【题型】选择题　【知识点】平面几何　【难度】medium
“奔驰定理”因其几何表示酷似奔驰的标志得来，是平面向量中一个非常优美的结论。它的具体内容是：

已知 \(M\) 是 \(\triangle ABC\) 内一点，\(\triangle BMC\)，\(\triangle AMC\)，\(\triangle AMB\) 的面积分别为 \(S_A\)，\(S_B\)，\(S_C\)，且 \(S_A \cdot \overrightarrow{MA} + S_B \cdot \overrightarrow{MB} + S_C \cdot \overrightarrow{MC} = \vec{0}\)。

若 \(M\) 为 \(\triangle ABC\) 的垂心，\(3\overrightarrow{MA} + 4\overrightarrow{MB} + 5\overrightarrow{MC} = \vec{0}\)，则 \(\cos\angle AMB = \)（ ）

\noindent
A. \(-\frac{\sqrt{6}}{3}\) \quad
B. \(-\frac{\sqrt{6}}{6}\) \quad
C. \(\frac{\sqrt{6}}{6}\) \quad
D. \(\frac{\sqrt{6}}{3}\)
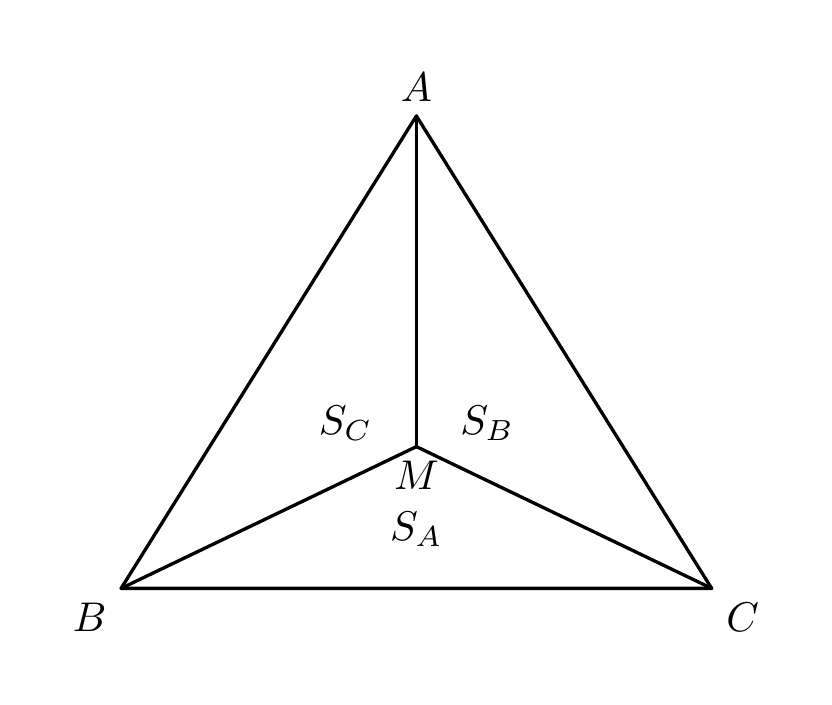
【解答】
\noindent
【答案】\(\boldsymbol{B}\)

\noindent
【分析】根据 \(S_A \cdot \overrightarrow{MA} + S_B \cdot \overrightarrow{MB} + S_C \cdot \overrightarrow{MC} = \vec{0}\) 和 \(3\overrightarrow{MA} + 4\overrightarrow{MB} + 5\overrightarrow{MC} = \vec{0}\) 得 \(S_A:S_B:S_C = 3:4:5\)，从而可以得出 \(\frac{AD}{MD}=4,\frac{AC}{BF}=3\)，设 \(MD = x\)，\(MF = y\)，得 \(AM = 3x\)，\(BM = 2y\)，再结合垂心和直角三角形余弦值即可求解。

\noindent
【详解】
如图，延长 \(AM\) 交 \(BC\) 于点 \(D\)，延长 \(BM\) 交 \(AC\) 于点 \(F\)，延长 \(CM\) 交 \(AB\) 于点 \(E\)。

由 \(M\) 为 \(\triangle ABC\) 的垂心，\(3\overrightarrow{MA} + 4\overrightarrow{MB} + 5\overrightarrow{MC} = \vec{0}\)，且 \(S_A \cdot \overrightarrow{MA} + S_B \cdot \overrightarrow{MB} + S_C \cdot \overrightarrow{MC} = \vec{0}\)，
得 \(S_A:S_B:S_C = 3:4:5\)，所以 \(S_B = \frac{4}{3}S_A\)，\(S_C = \frac{5}{3}S_A\)。

又 \(S_{\triangle ABC} = S_A + S_B + S_C\)，则 \(\frac{S_{\triangle ABC}}{S_A} = 4\)，同理可得 \(\frac{S_{\triangle ABC}}{S_B} = 3\)，所以 \(\frac{AD}{MD} = 4\)，\(\frac{BF}{MF} = 3\)。

设 \(MD = x\)，\(MF = y\)，则 \(AM = 3x\)，\(BM = 2y\)，
所以 \(\cos\angle BMD = \frac{x}{2y} = \cos\angle AMF = \frac{y}{3x}\)，即 \(3x^2 = 2y^2\)，\(\frac{x}{y} = \frac{\sqrt{6}}{3}\)，

所以 \(\cos\angle BMD = \frac{x}{2y} = \frac{\sqrt{6}}{6}\)，

所以 \(\cos\angle AMB = \cos(\pi - \angle BMD) = -\cos\angle BMD = -\frac{\sqrt{6}}{6}\)。

故选：\(\boldsymbol{B}\)。

\noindent
【点睛】关键点点睛：本题解决的关键是利用“奔驰定理”得到 \(S_A:S_B:S_C = 3:4:5\)，从而利用对顶角相等得到 \(\frac{x}{y} = \frac{\sqrt{6}}{3}\)，由此得解。
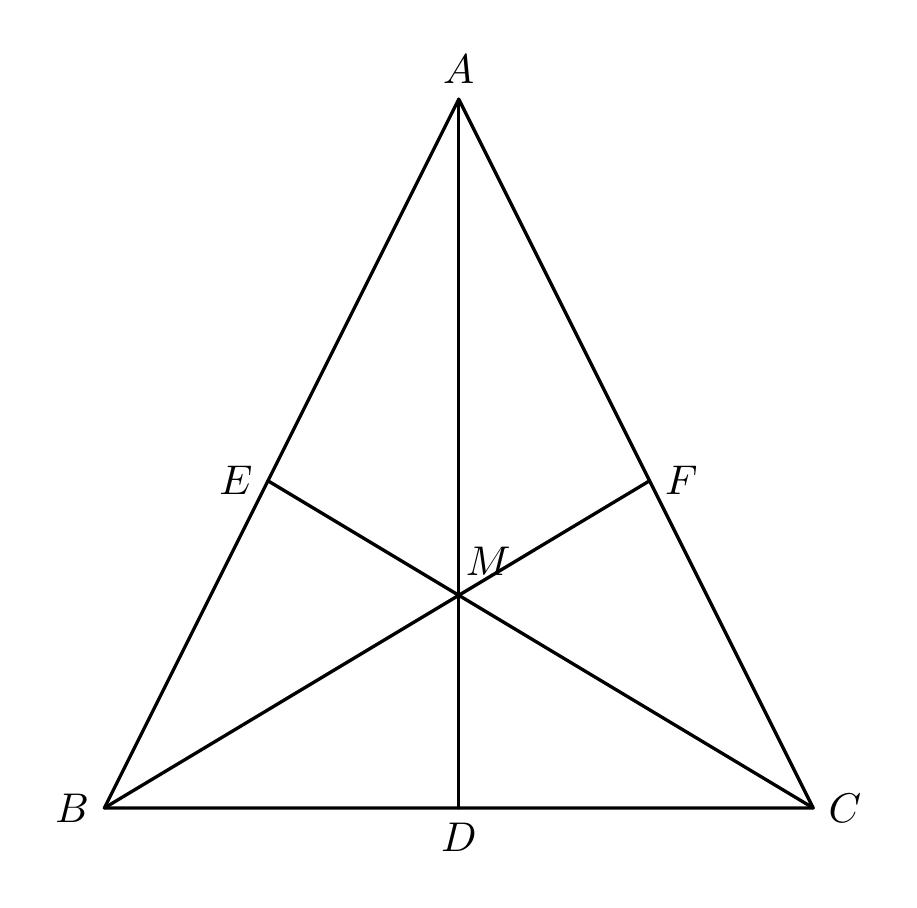